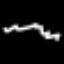
Label: squiggle